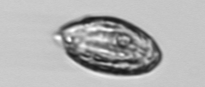
Label: Katodinium_or_Torodinium